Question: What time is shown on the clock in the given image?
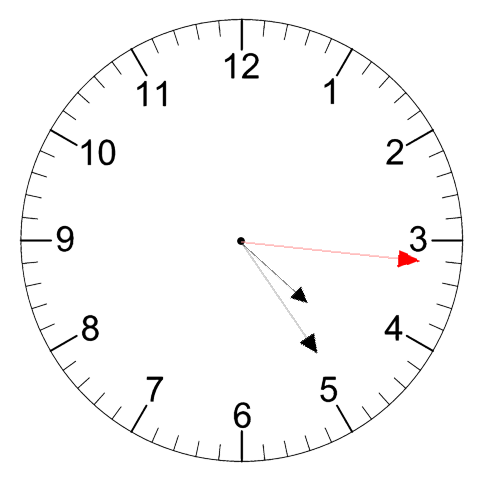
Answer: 04:24:16